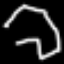
Label: octagon